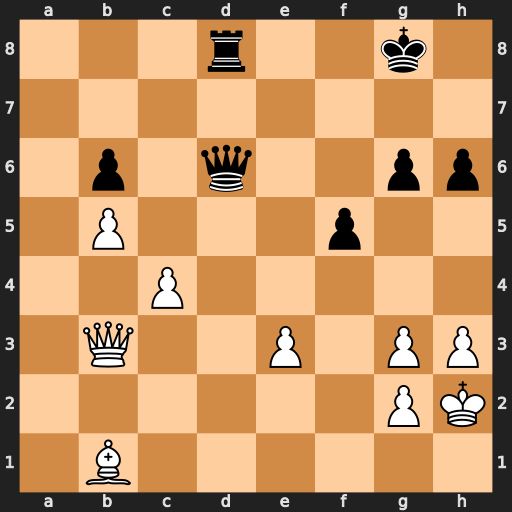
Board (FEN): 3r2k1/8/1p1q2pp/1P3p2/2P5/1Q2P1PP/6PK/1B6
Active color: w
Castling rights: -
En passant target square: -
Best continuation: c5+ Qd5 Qxd5+ Rxd5 Ba2 Kf8 Bxd5